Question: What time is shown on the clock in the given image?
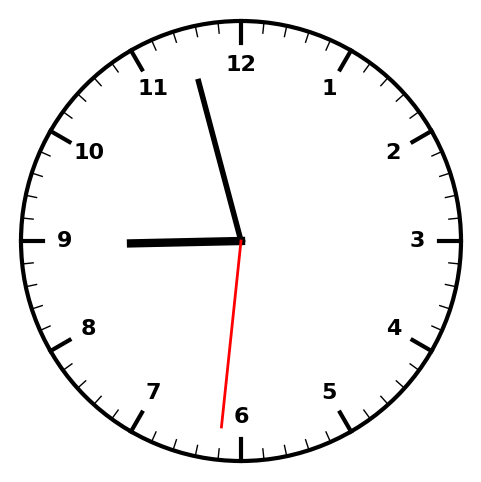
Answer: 08:57:31